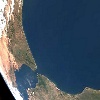
Label: water